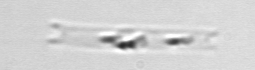
Label: Eucampia